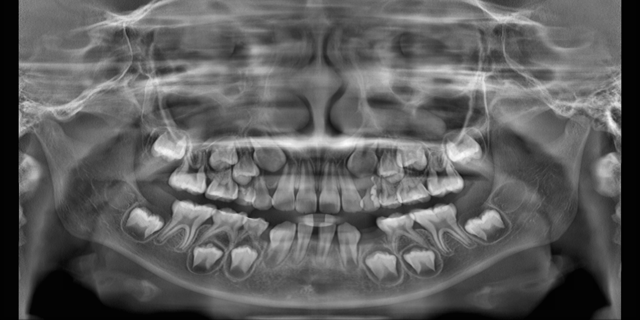
child